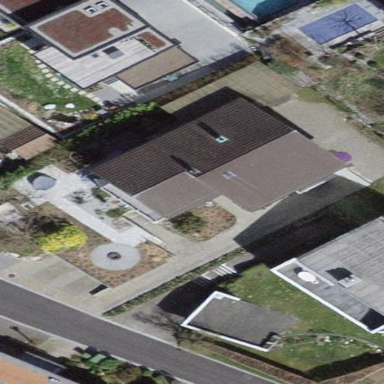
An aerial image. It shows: Semi-detached house.